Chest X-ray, PA view. Patient: 30 years old, sex F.
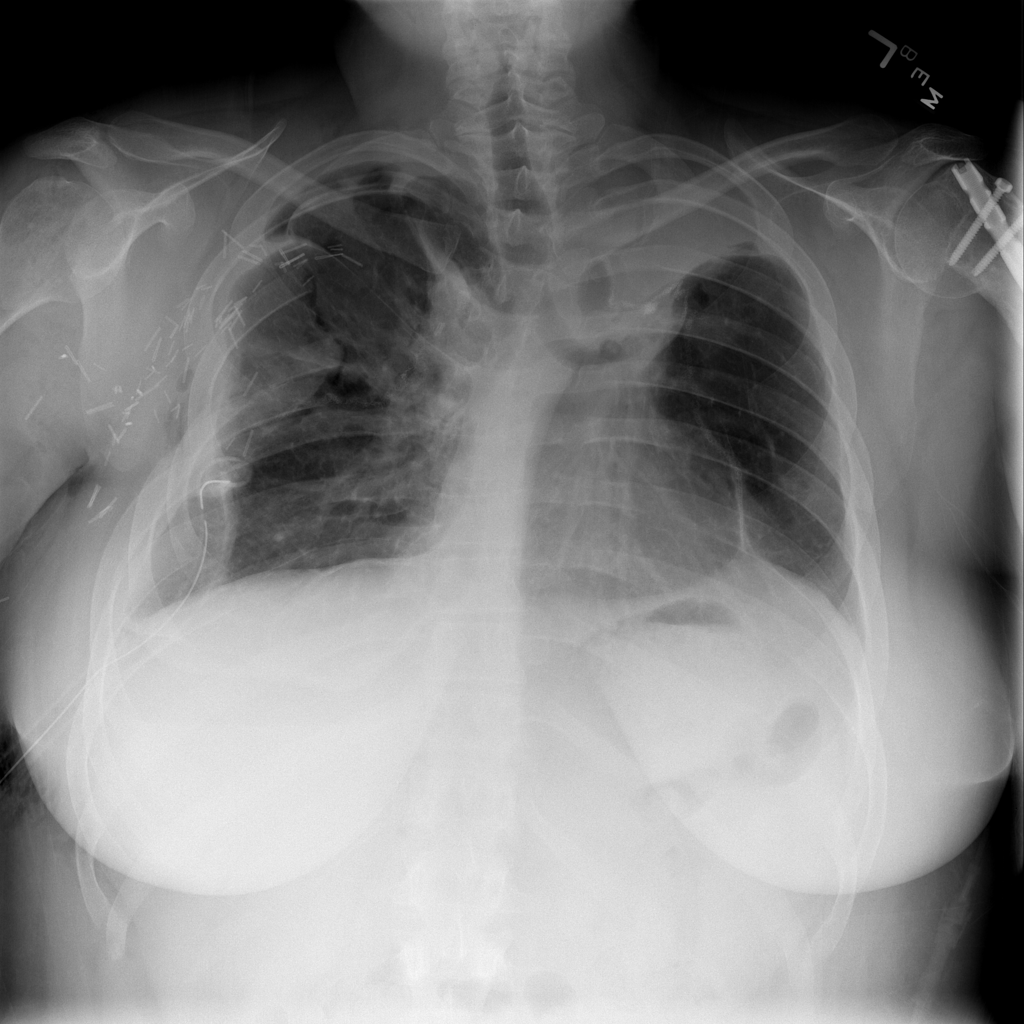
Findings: Pneumothorax